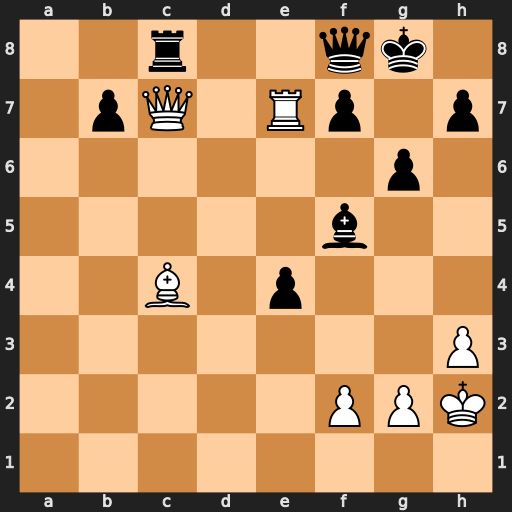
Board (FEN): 2r2qk1/1pQ1Rp1p/6p1/5b2/2B1p3/7P/5PPK/8
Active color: w
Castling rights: -
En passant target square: -
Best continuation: Bxf7+ Qxf7 Rxf7 Rxc7 Rxc7